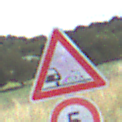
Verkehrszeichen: SplittSchotter
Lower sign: Geschwindigkeit5
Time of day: Midday
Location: Outdoor (Nature)
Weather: PartlyCloudy
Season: NotSpecified
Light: Natural